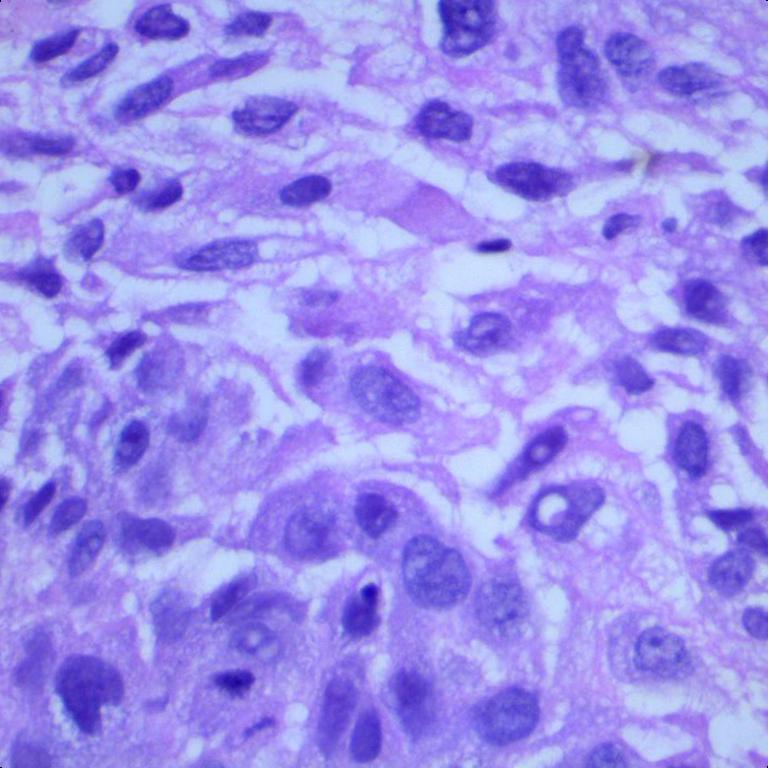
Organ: lung
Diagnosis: squamous carcinomas